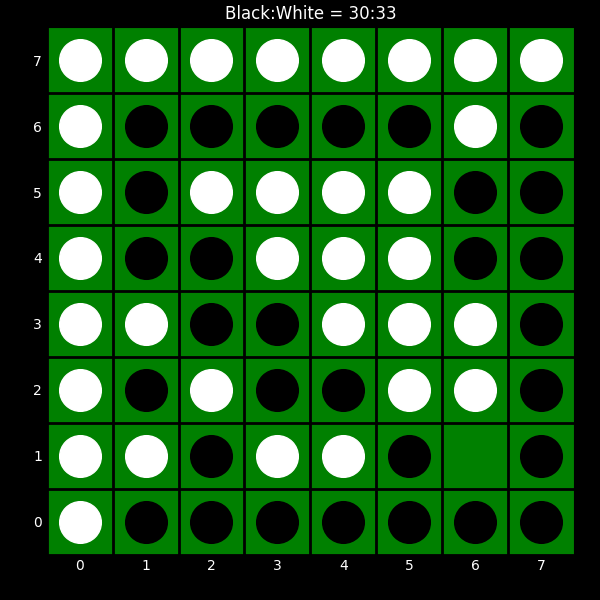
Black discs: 30
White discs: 33